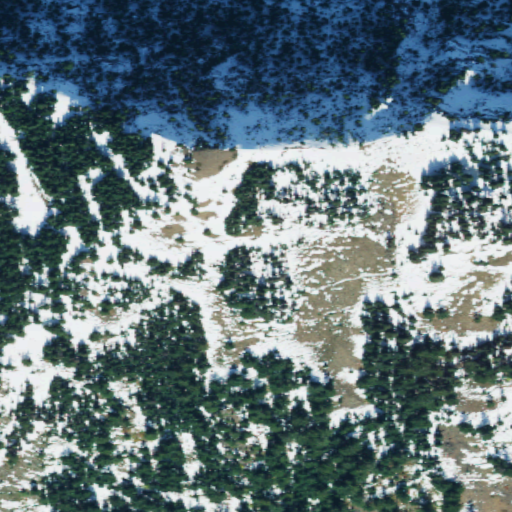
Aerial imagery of mountain in Washington named Mount Baldy containing evergreen forest and shrub